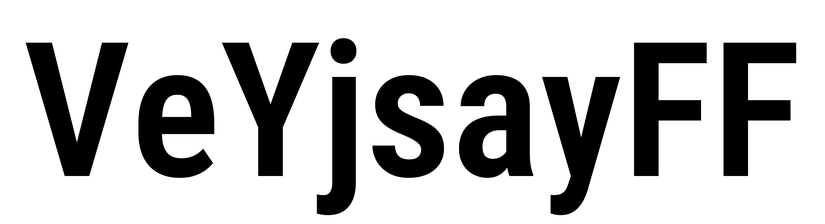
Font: Roboto_Condensed_SemiBold